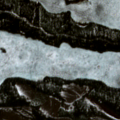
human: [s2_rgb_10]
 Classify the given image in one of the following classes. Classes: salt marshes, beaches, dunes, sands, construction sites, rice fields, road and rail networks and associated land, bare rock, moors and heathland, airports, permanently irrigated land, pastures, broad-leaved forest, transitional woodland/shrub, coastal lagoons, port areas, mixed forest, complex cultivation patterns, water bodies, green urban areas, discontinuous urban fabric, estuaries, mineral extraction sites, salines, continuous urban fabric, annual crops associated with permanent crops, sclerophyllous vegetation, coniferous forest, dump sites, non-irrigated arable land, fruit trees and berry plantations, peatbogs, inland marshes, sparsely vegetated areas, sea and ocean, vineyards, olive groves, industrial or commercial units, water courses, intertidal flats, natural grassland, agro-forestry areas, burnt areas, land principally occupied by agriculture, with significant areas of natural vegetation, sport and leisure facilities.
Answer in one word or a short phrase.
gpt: coniferous forest, water bodies